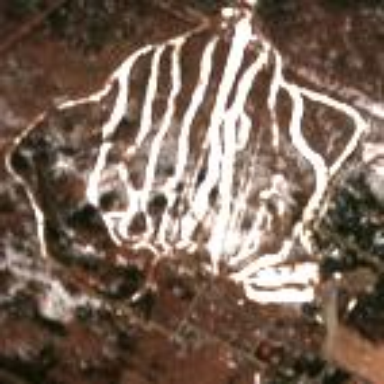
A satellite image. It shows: Recreation ground used for winter sports.